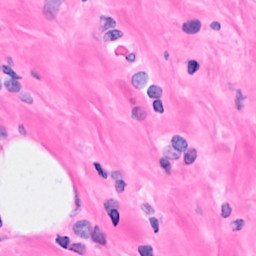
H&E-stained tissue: Breast